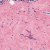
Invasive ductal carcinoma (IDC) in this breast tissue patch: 0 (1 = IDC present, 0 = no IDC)